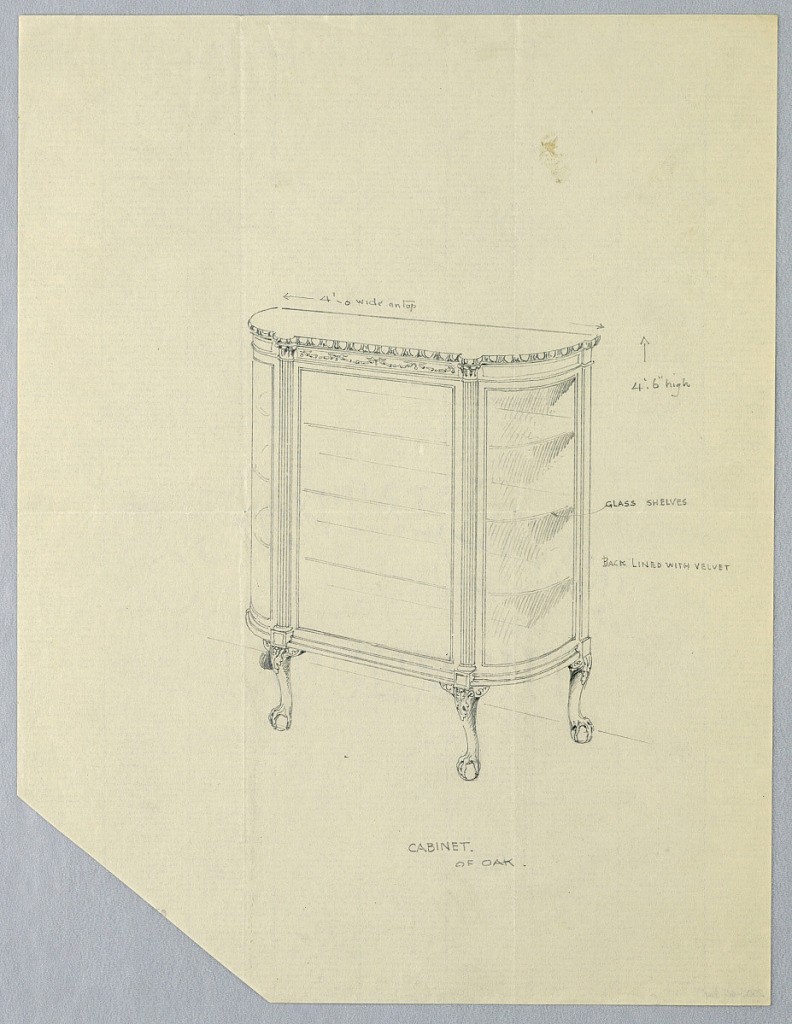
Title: Design for Oak Cabinet in Three-Quarter View
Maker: A.N. Davenport Co.
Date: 1900–05
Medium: Graphite on thin cream paper
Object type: Drawing
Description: Three-quarter view of tri-partite, semi-lunar, glass-front cabinet with flattened central panel and 3 shelves; central front panel flanked by fluted pilaster-like elements supporting carved top; body rests on 4 short, carved cabriole legs terminating in ball-and-claw feet.